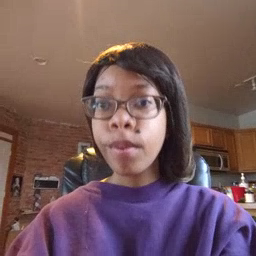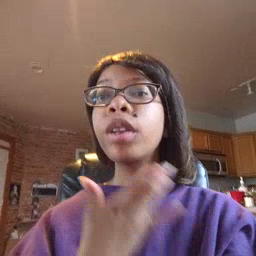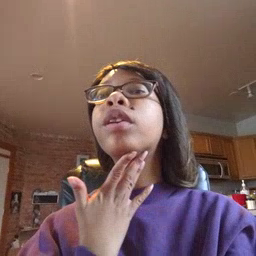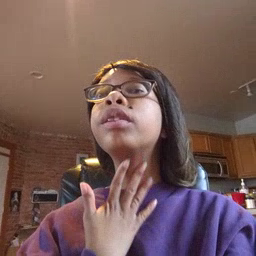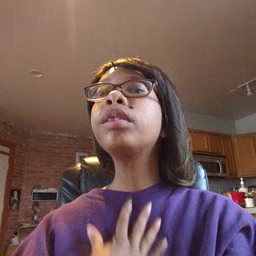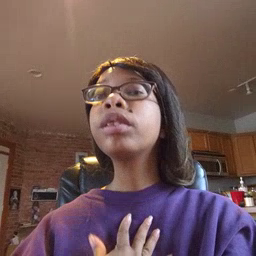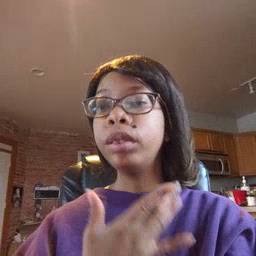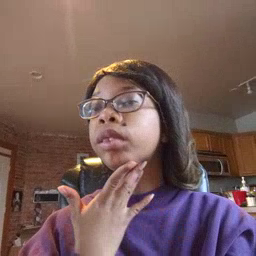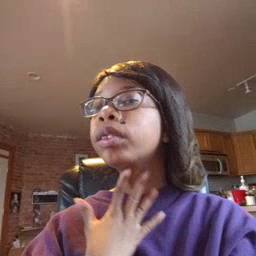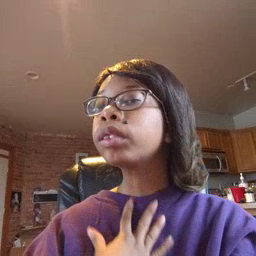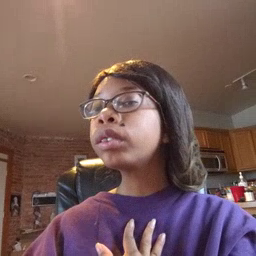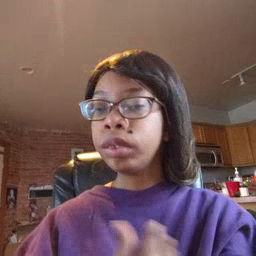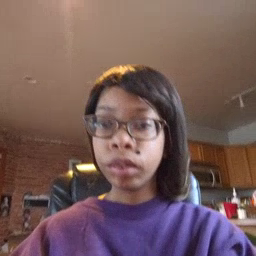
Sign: thirsty